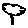
Label: tree